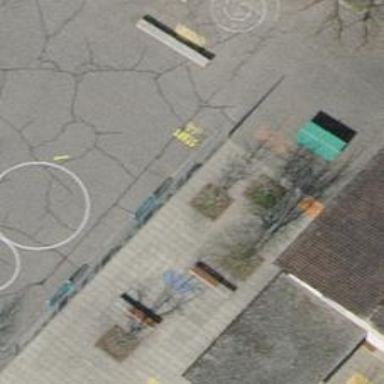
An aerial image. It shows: Bike trail in playground designed for cycling.